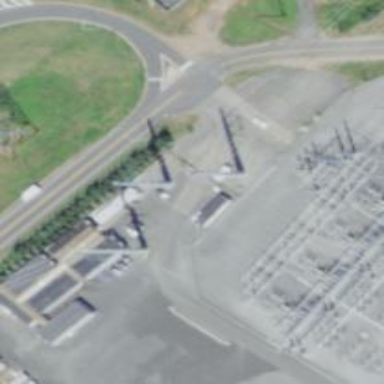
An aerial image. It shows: Power tower.